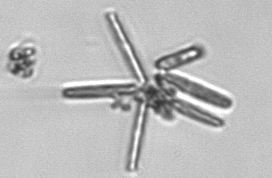
Label: Thalassionema